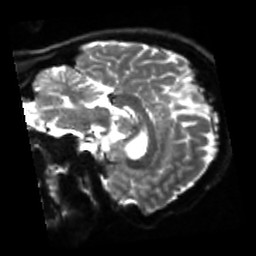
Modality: sbref
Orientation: sagittal
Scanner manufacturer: siemens
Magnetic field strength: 3 T
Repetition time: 4 s
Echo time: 0.0594 s